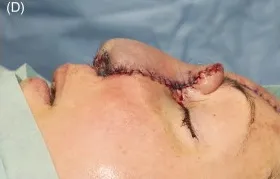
Intraoperative pictures from the 2nd stage. And after final cover with the preexpanded paramedian forehead flap.
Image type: medical_photograph (other_medical_photograph)